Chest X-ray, PA view. Patient: 34 years old, sex M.
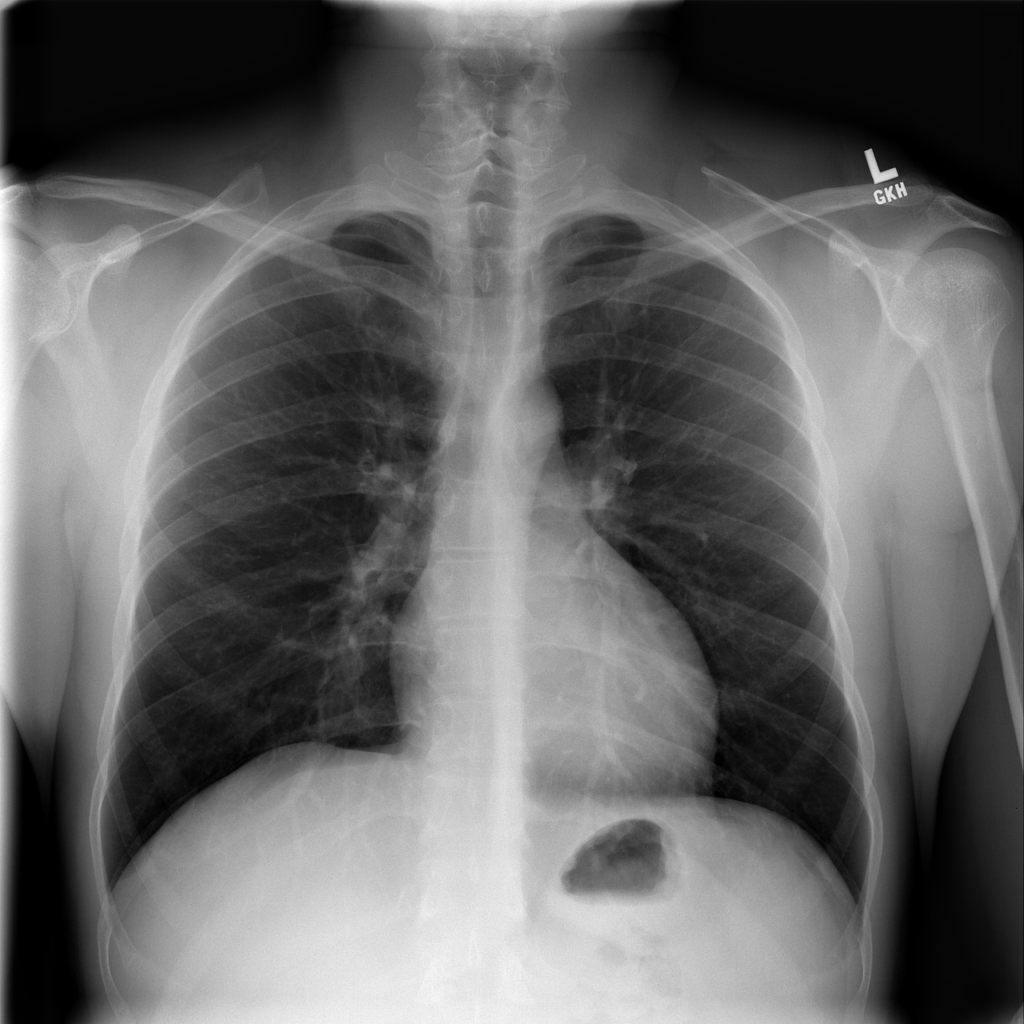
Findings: No Finding